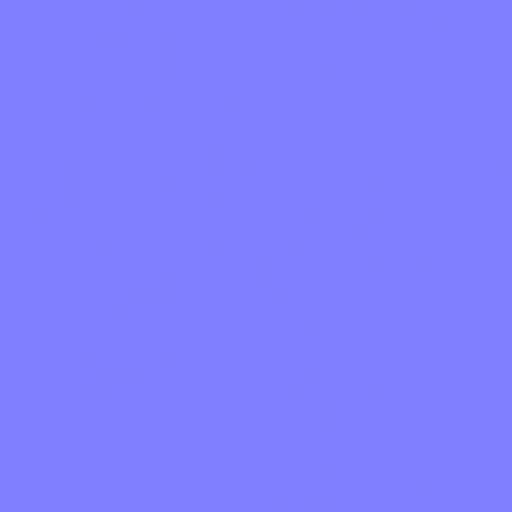
fingerprints smear